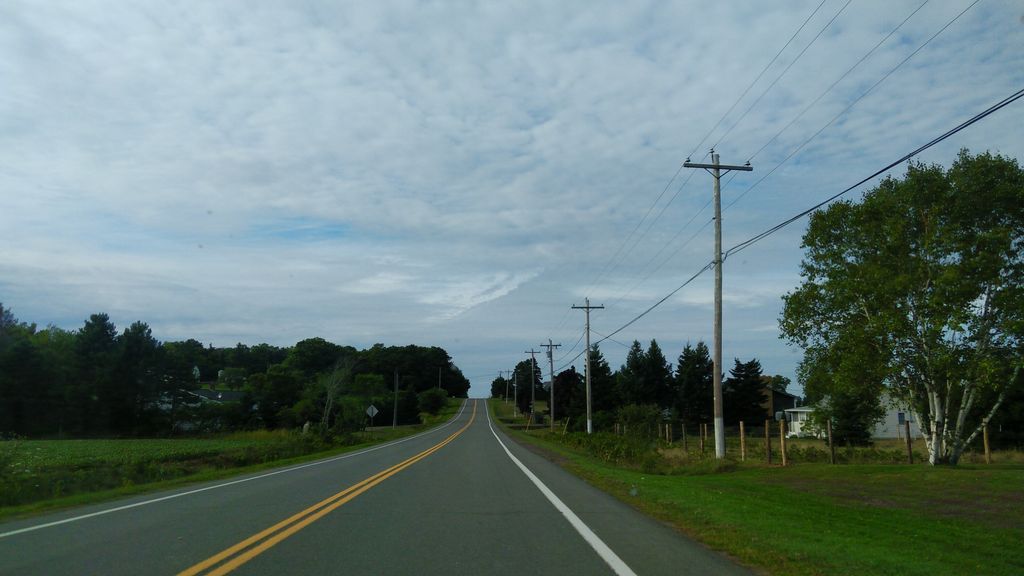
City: charlottetown